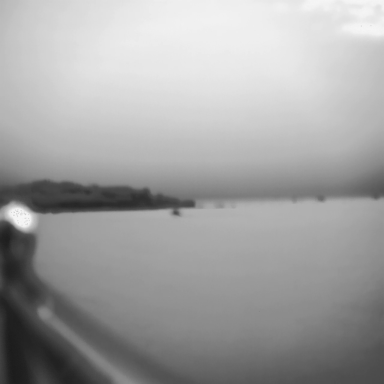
There is a canoe in the infrared image.